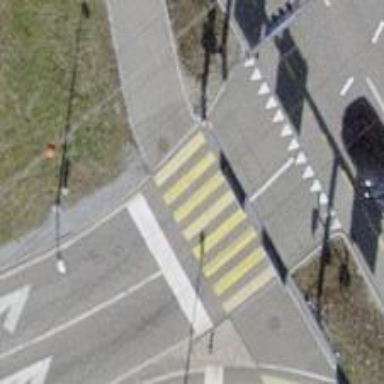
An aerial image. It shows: Marked crossing with zebra stripes on the road.